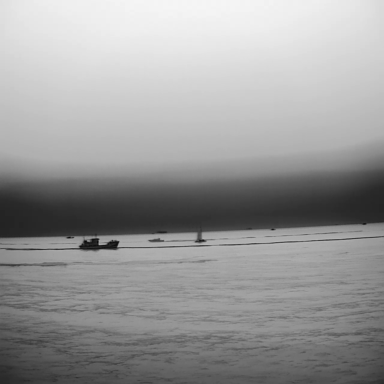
There are two bulk_carriers in the infrared image.